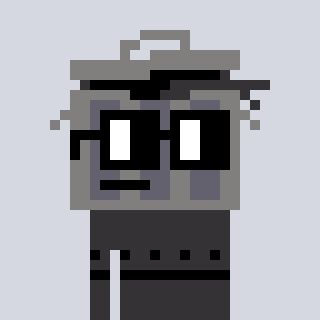
a pixel art character with square black glasses, a trashcan-shaped head and a grayscale-colored body on a cool background